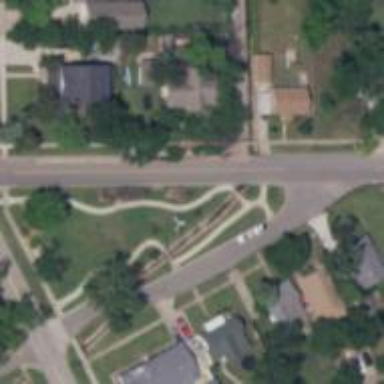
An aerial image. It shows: Residential road with asphalt surface. Sidewalk is present on the left side.